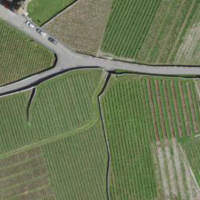
EUNIS habitat code: 40
Species observed at this site:
Grimmia crinita